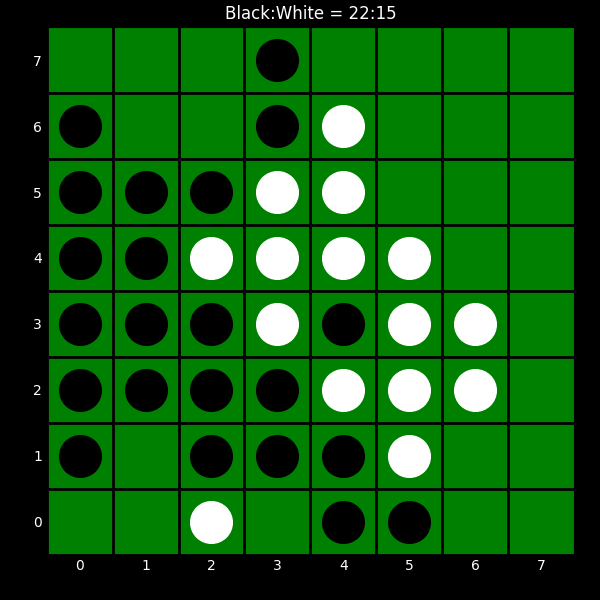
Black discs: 22
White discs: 15